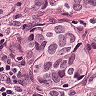
Metastatic tissue present: yes